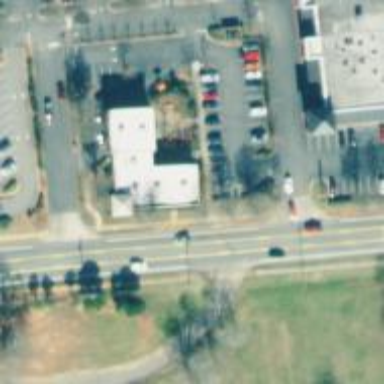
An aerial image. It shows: Healthcare clinic.